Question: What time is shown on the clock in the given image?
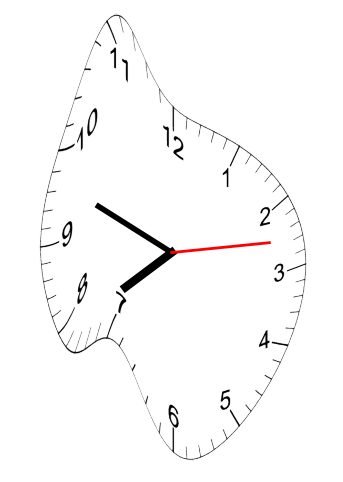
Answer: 07:48:13